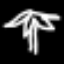
Label: palm tree